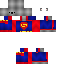
A male skeleton skin with dark skin, wearing brown bald dressed in a red suit and red pants, featuring a closed mouth.